Aerial crown-view tile of a tropical tree (Barro Colorado Island, Panama), acquired 20241014:
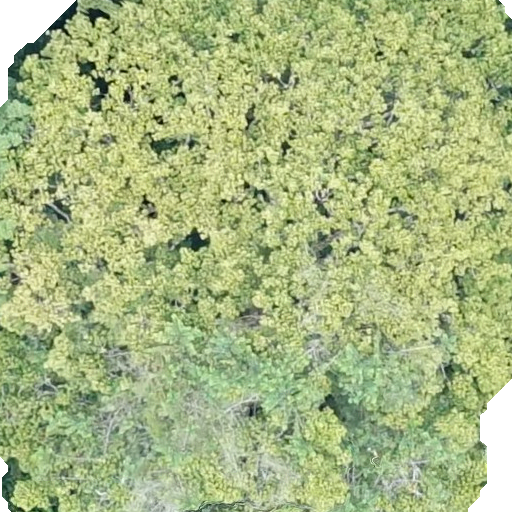
Species: Sterculia apetala
GBIF accepted scientific name: Sterculia apetala
Crown area: 545.532 m²